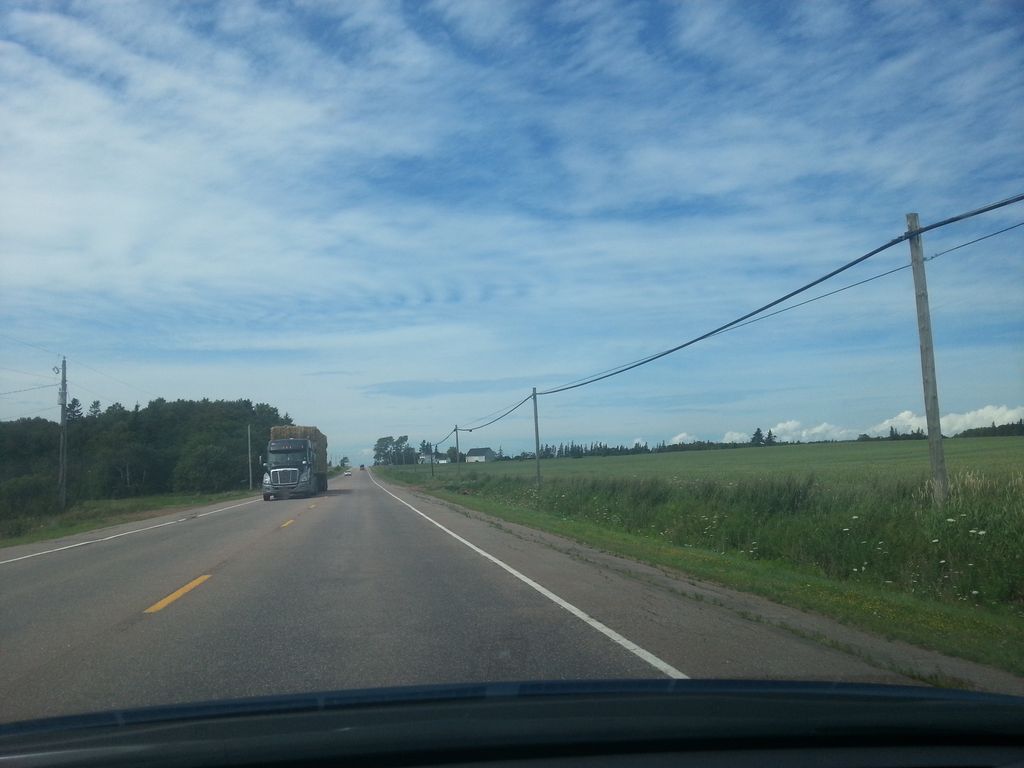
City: charlottetown